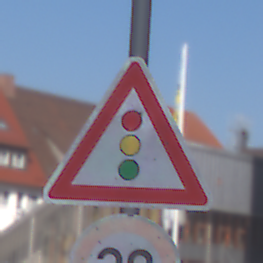
Verkehrszeichen: Lichtzeichenanlage
Zusatzzeichen unten: Geschwindigkeit30
Umgebung: Outdoor, Urban
Tageszeit: MorningAfternoon
Wetter: Clear
Licht: Natural
Jahreszeit: NotSpecified
Kontrast: HighContrast